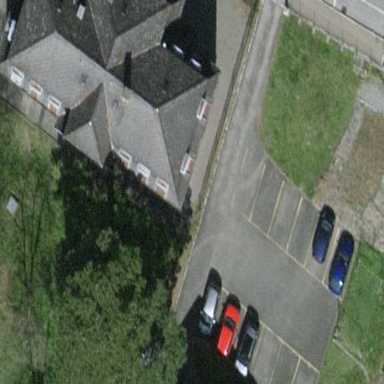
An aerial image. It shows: Parking area with surface.